Question: I have a html element:
'''
<span id="4" style="display: block">
<div>
<span>ttttttt</span>
<p>ttttttt</p>
</div>
</span>
'''
I want to change the outermost span to div, so it looks like:
'''
<div id="4" style="display: block">
<div>
<span>ttttttt</span>
<p>ttttttt</p>
</div>
</div>
'''
I checked online and find a solution:
'''
var myNodes = $('[type="type1"]')
myNodes[0].replaceWith(function() {
return '<div>'+$(this).html()+'</div>';
});
'''
However, it does not work. Screenshot below:

Can I get some help?
<URL>
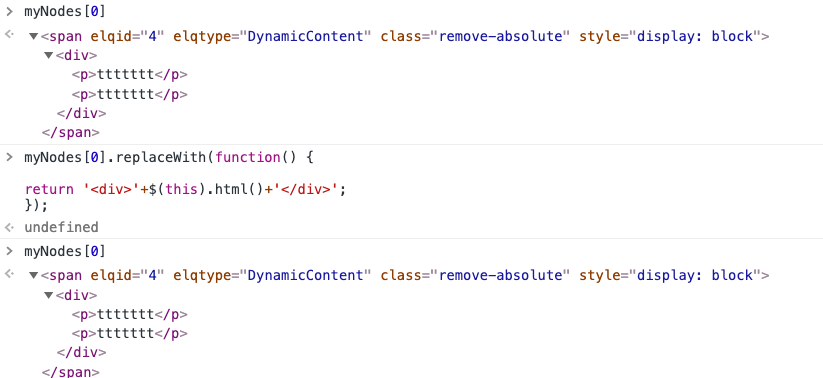
Answer: With 'JQuery' it will look like this:
'''
var nestedSpan = $('#4 span:first');
var nestedSpanText = nestedSpan.text();
nestedSpan.replaceWith('<div>' + nestedSpanText + '</div>');
'''
But imao it is very bad idea to name 'id' page anchor as number.
Your solution also was not so bad. Just needed better selector:
'''
var nestedSpan = $('#4 span:first');
nestedSpan.replaceWith(function() {
return '<div>'+$(this).html()+'</div>';
});
'''